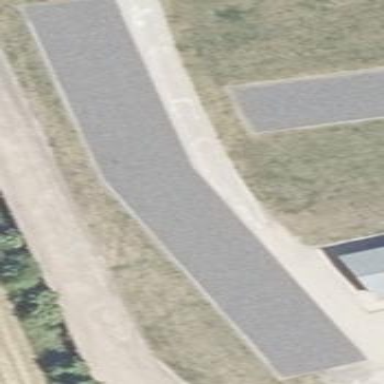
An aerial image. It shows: Historic barrack with gravel surface.